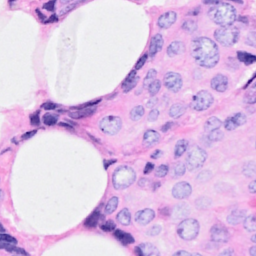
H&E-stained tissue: Breast